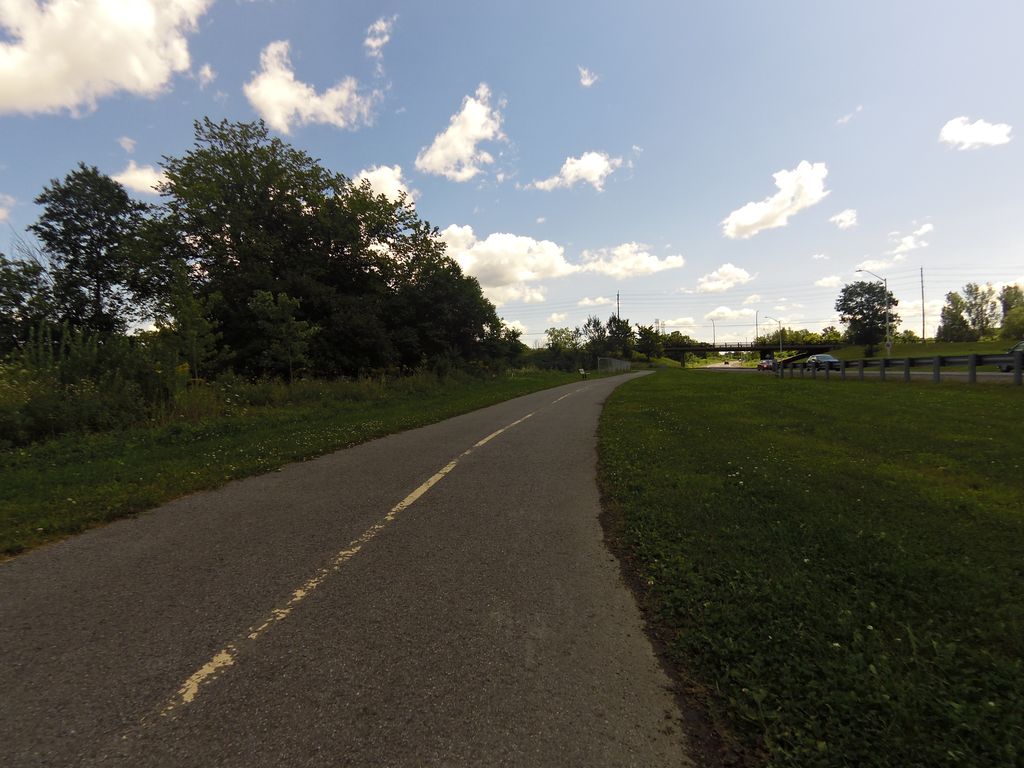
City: ottawa-gatineau